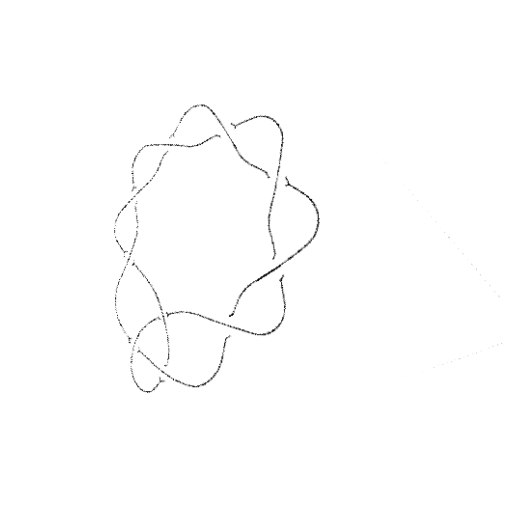
Crossing number: 10